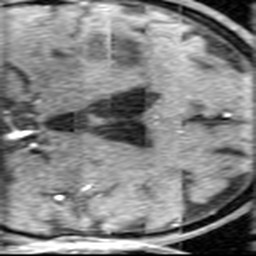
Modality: angio
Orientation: coronal
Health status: ill
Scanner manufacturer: siemens
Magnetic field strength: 1.5 T
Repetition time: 0.039 s
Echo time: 0.00502 s